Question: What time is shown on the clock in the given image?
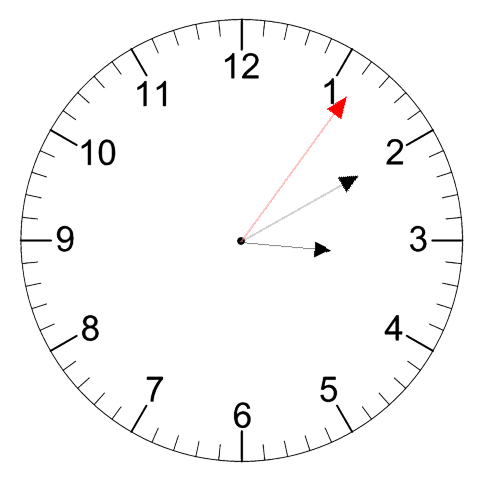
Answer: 03:10:06